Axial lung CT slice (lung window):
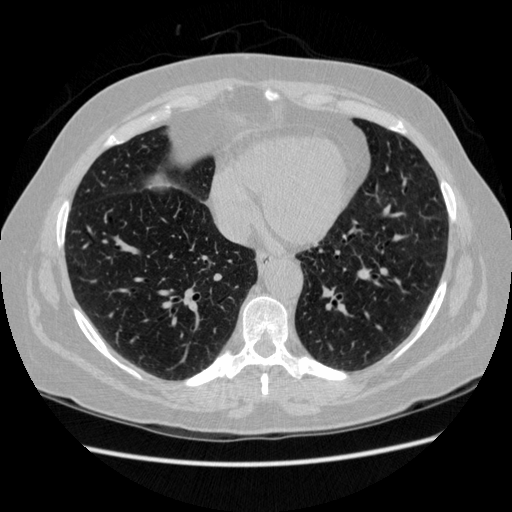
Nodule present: no